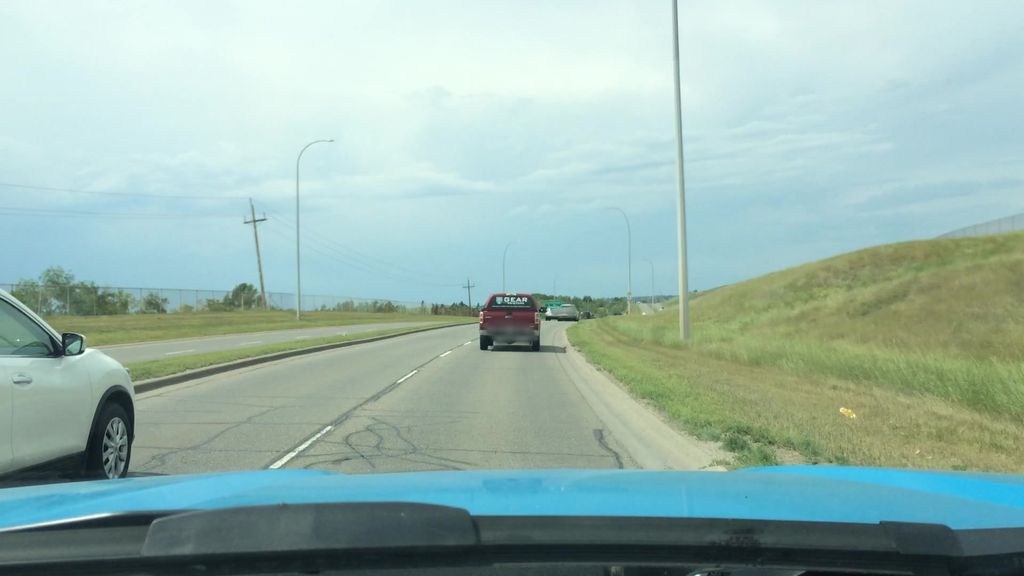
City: calgary